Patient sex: M
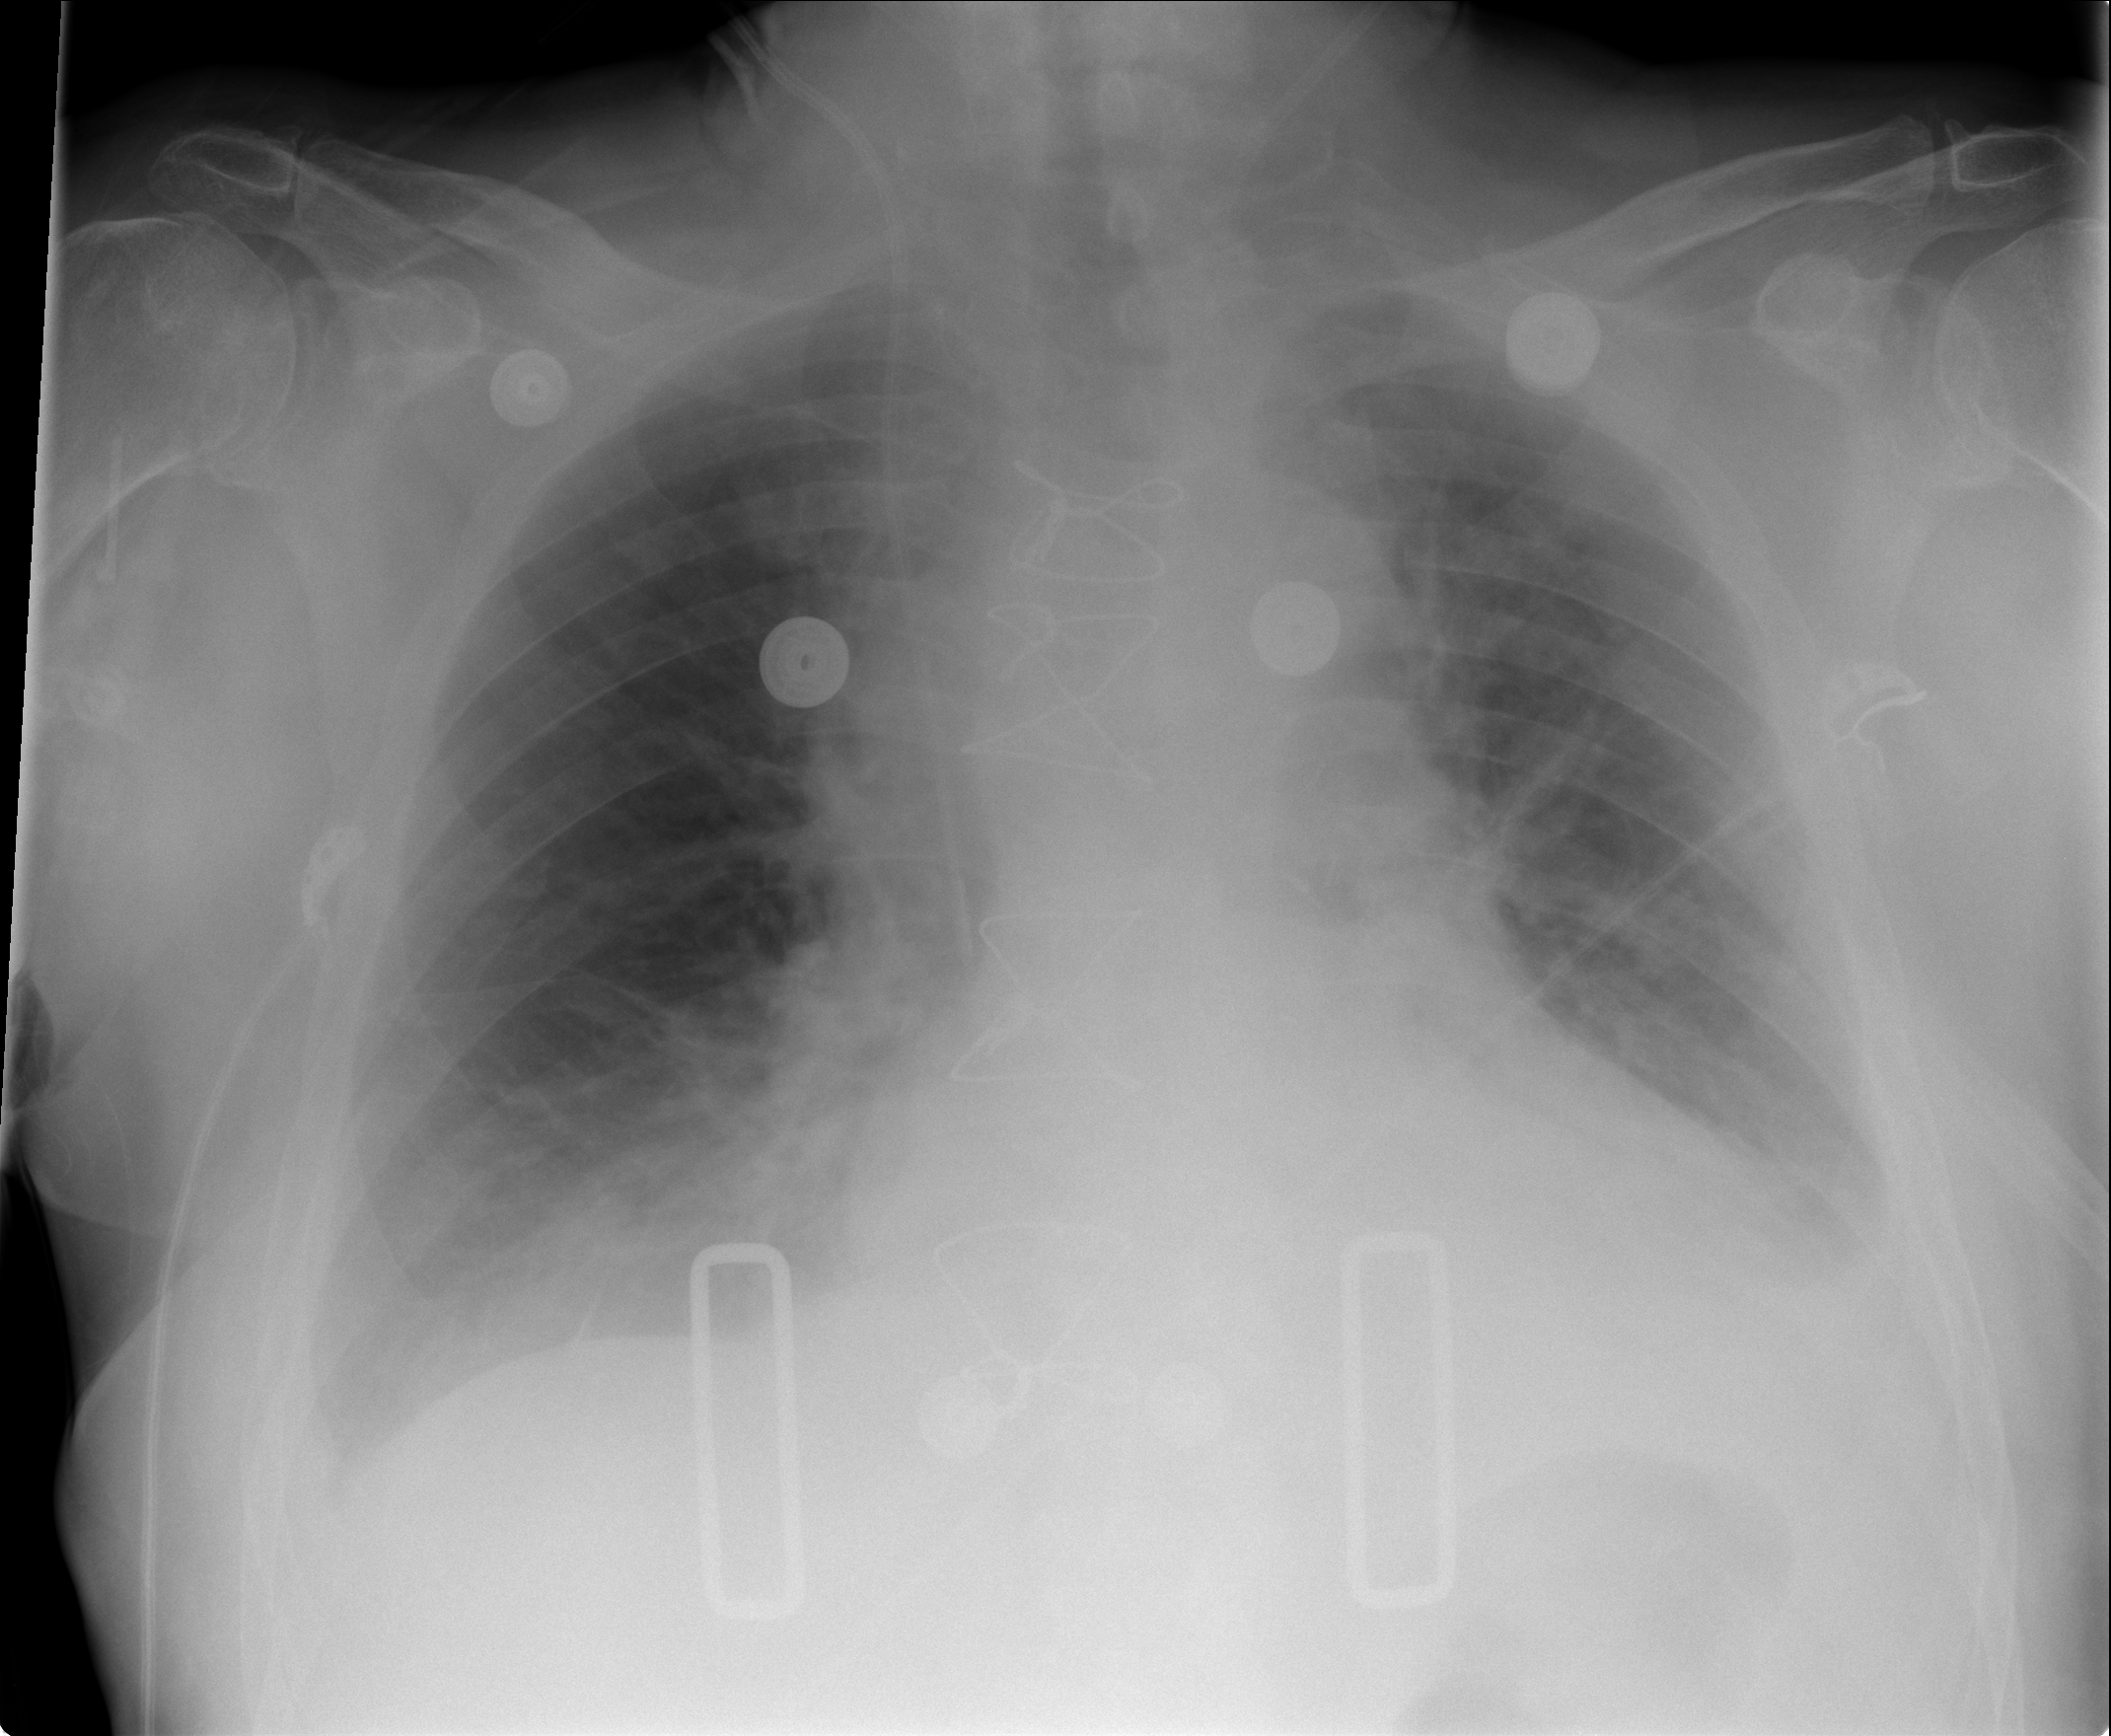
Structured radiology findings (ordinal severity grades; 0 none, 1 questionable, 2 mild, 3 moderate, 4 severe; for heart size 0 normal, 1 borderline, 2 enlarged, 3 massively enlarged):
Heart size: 2
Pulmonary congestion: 2
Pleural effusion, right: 2
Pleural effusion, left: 2
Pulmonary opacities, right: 0
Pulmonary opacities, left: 0
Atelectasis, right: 2
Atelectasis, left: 2